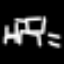
Label: line